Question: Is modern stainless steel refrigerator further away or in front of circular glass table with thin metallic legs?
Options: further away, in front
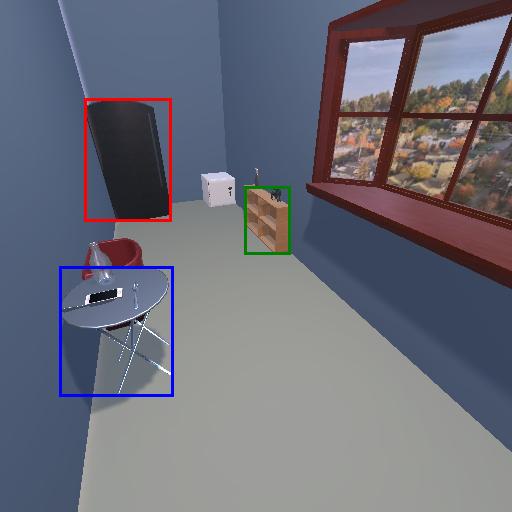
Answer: further away